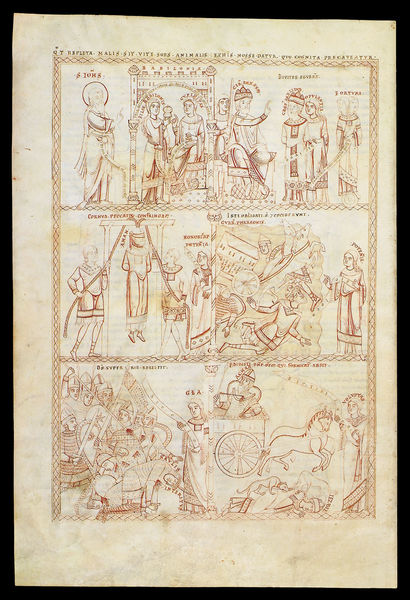
Titel: Glossarium Salomonis
Standort: Herkunftsort: Prüfening (EU - D - Bayern)
Institution: München, Bayerische Staatsbibliothek
Schlagwörter: mann, gelb, menschen, braun, frau, hell, säulen, zeichnung, bart, blass, geschichte, henker, hinrichtung, strick, blatt, pferd, pferde, schrift, bilder, papier, vergilbt, sepia, figuren, rad, wagen, krieg, bischof, könig, soldaten, thron, tor, tusche, kreuz, comic, seite, text, ritter, buchseite, stadttor, jesus, mittelalter, königin, heilige, streitwagen, aufhängen, sechs, gespann, szenen, dreiteilig, viele menschen, beschriftet, regent, erzählung, buchmalerei, folter, exekution, galgen, buchblatt, heiligengeschichte, maenner, fortlaufend, mittlealter, ereignise, haengen, toetung, sequenziell